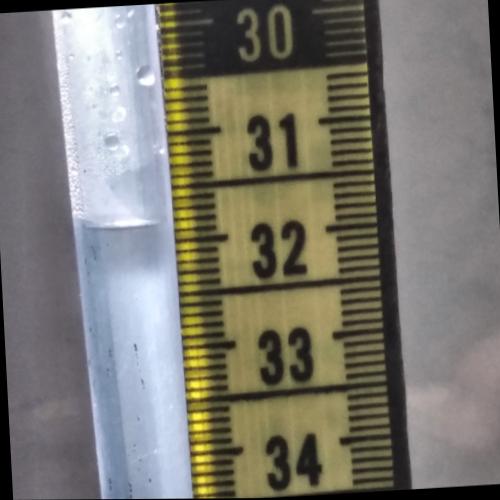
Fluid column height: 31.8 cm